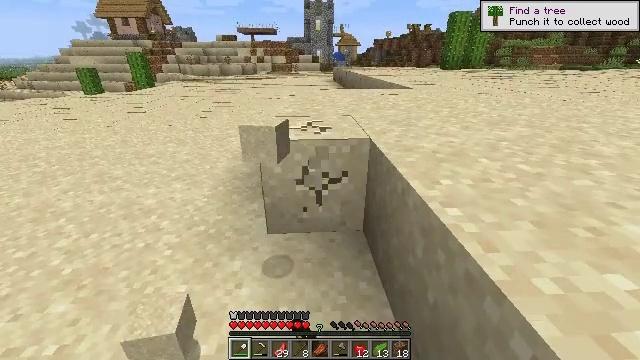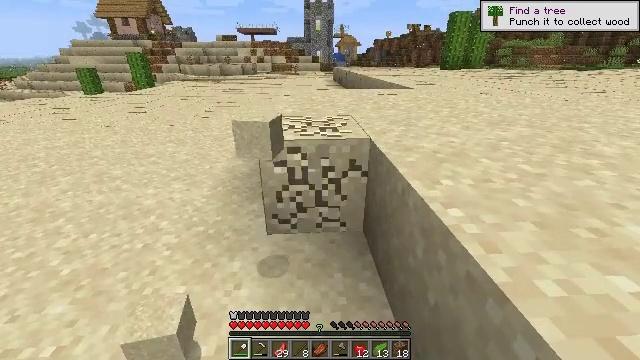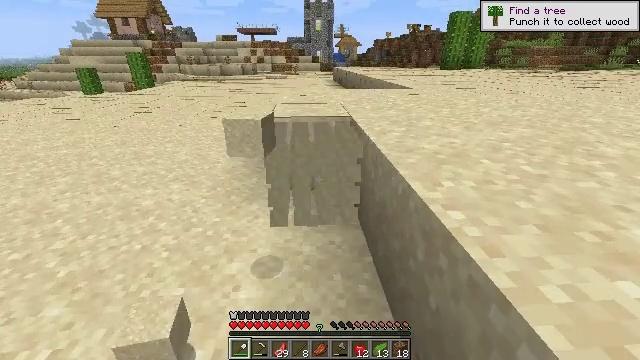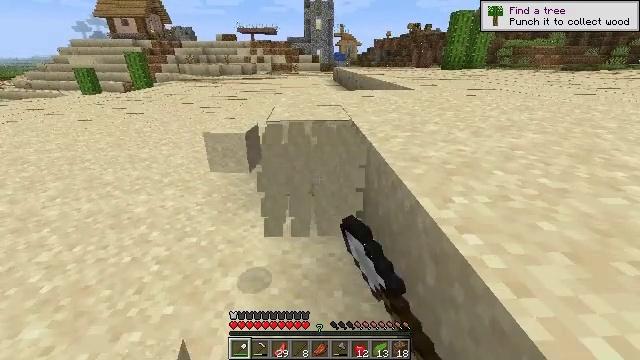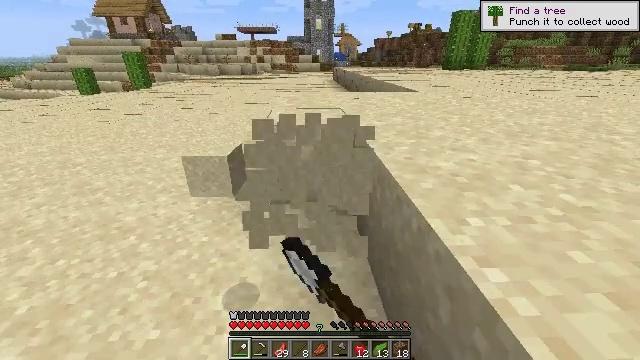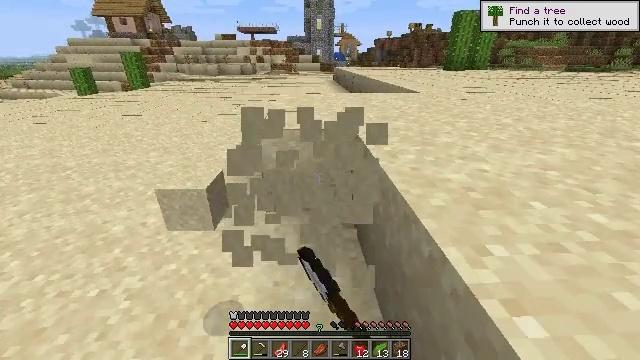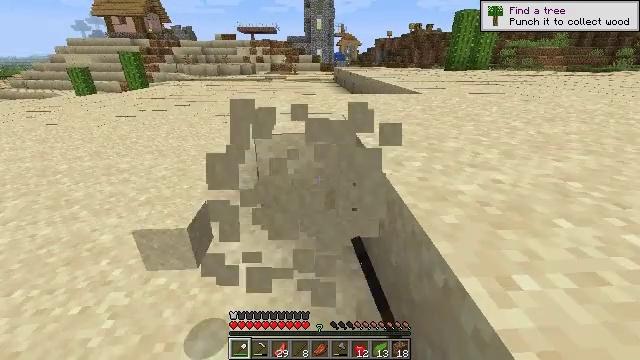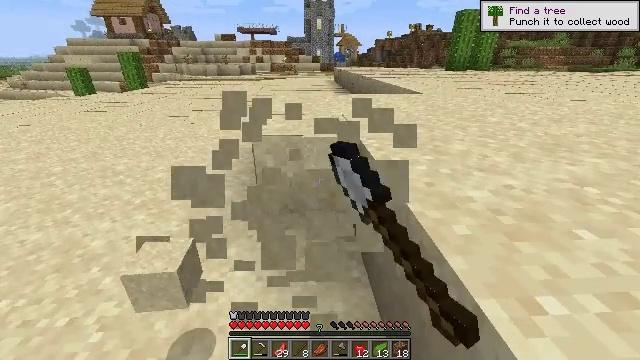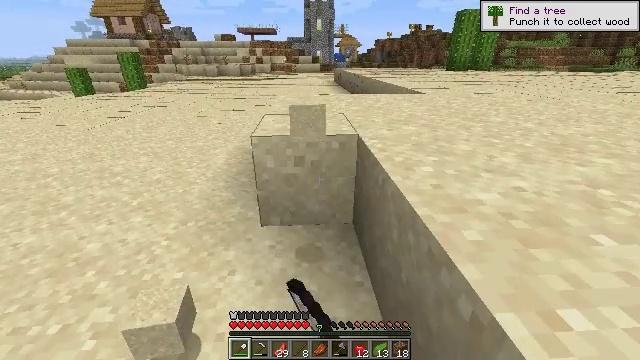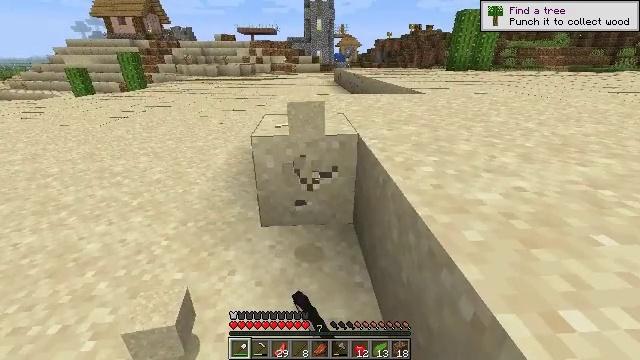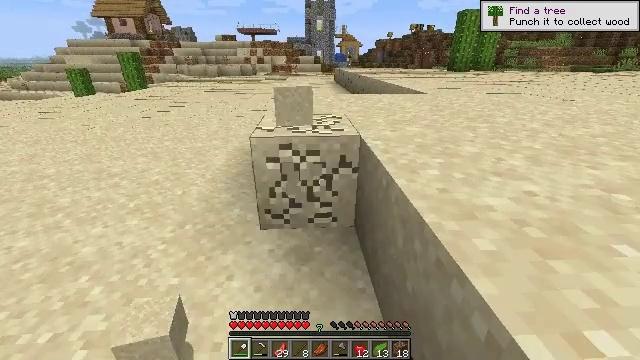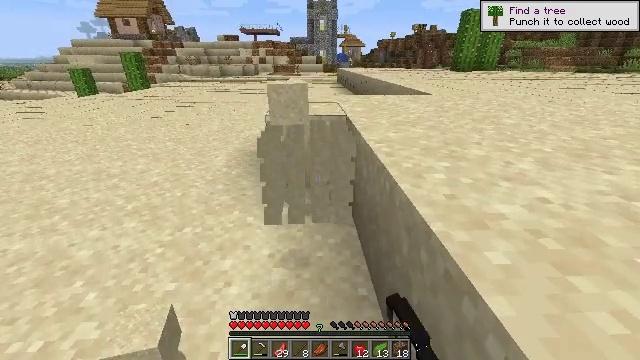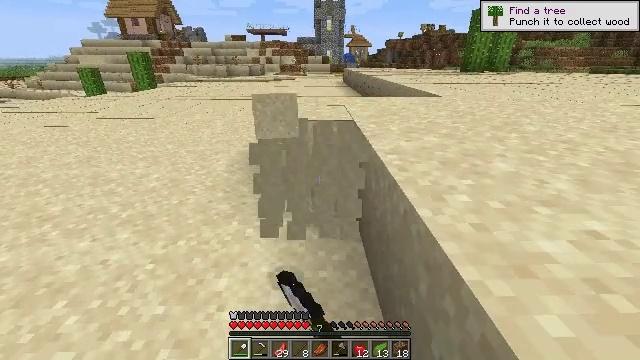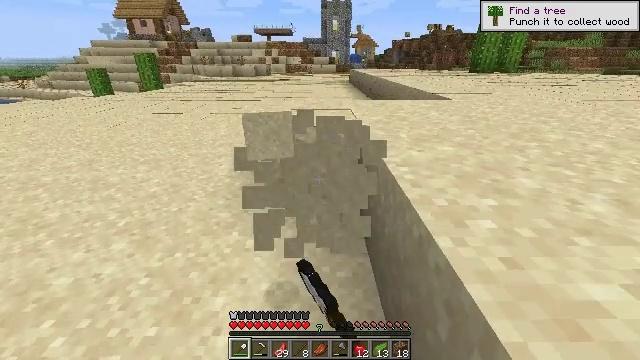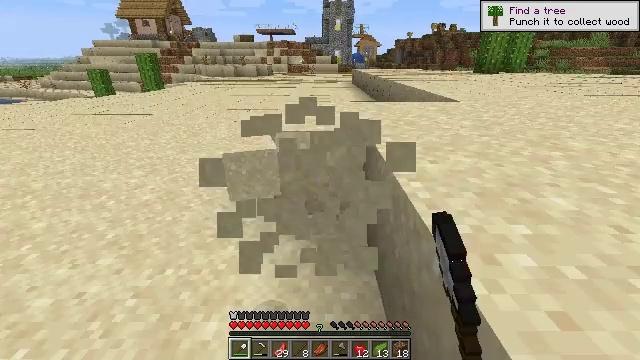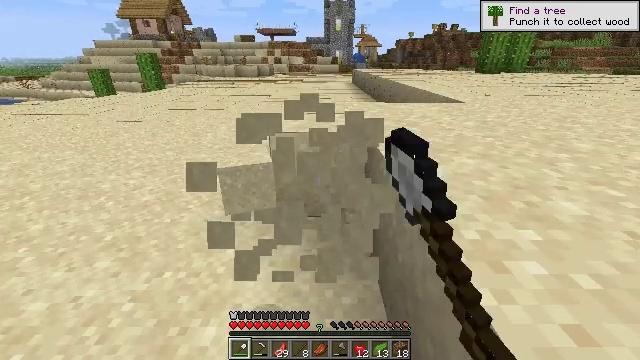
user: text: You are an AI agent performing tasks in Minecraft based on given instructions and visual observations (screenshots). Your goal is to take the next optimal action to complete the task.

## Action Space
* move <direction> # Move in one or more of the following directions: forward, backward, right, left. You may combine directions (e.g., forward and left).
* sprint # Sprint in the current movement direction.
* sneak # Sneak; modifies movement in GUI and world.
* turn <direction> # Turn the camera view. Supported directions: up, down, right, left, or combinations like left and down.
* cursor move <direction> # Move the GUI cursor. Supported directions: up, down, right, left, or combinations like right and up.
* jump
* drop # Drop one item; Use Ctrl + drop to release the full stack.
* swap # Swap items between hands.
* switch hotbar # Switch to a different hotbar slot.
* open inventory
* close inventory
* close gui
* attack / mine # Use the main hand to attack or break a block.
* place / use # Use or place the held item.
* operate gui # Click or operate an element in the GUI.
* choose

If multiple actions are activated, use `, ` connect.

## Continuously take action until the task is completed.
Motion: motion action
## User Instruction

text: Dig up some sand.
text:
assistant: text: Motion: attack / mine
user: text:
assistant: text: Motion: move forward, attack / mine
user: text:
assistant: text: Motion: move forward, attack / mine
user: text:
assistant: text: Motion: move forward, attack / mine
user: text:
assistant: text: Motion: move forward, attack / mine
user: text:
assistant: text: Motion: attack / mine
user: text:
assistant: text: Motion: attack / mine
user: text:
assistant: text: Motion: attack / mine
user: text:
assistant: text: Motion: attack / mine
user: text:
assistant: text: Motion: move forward, attack / mine
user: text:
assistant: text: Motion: move forward, attack / mine
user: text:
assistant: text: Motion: move forward, turn left, attack / mine
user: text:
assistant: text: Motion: move forward, turn left, attack / mine
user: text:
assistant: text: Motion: attack / mine
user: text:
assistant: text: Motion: attack / mine
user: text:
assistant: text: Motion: attack / mine
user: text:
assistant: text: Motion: attack / mine
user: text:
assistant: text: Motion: move forward, attack / mine
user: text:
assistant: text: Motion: move forward, attack / mine
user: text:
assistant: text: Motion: move forward, attack / mine
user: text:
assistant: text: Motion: move forward, attack / mine
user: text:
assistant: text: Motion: attack / mine
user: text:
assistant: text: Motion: attack / mine
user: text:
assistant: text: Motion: attack / mine
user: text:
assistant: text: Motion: move forward, attack / mine
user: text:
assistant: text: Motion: move forward, attack / mine
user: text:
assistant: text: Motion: move forward, attack / mine
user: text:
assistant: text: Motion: move forward, attack / mine
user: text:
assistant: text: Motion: attack / mine
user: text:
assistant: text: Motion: attack / mine